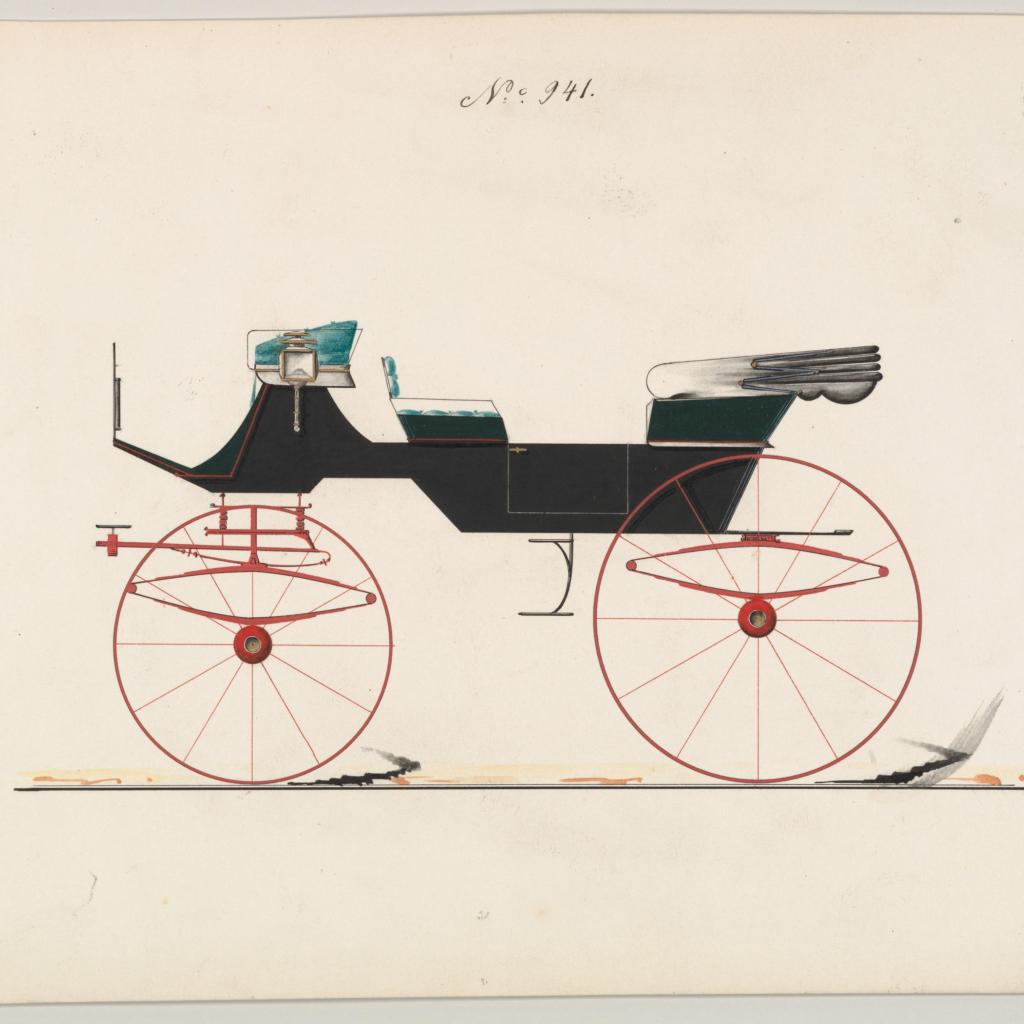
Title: Design for Vis-à-vis, no. 941
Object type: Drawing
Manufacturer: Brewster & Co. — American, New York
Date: ca. 1870
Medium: Pen and black ink, watercolor and gouache with gum arabic
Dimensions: sheet: 6 1/8 x 8 7/8 in. (15.6 x 22.5 cm)
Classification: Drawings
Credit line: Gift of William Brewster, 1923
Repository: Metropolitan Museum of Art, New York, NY